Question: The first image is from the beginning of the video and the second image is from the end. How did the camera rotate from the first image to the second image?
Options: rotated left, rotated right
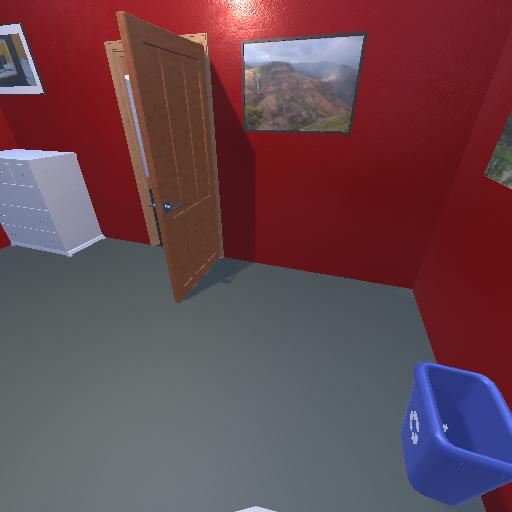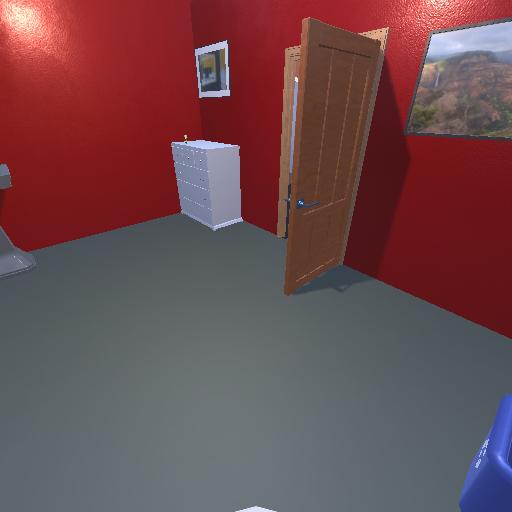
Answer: rotated left